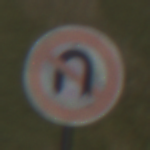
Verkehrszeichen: VerbotWenden
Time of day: Midday
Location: Outdoor (Nature)
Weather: Clear
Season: NotSpecified
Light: Natural